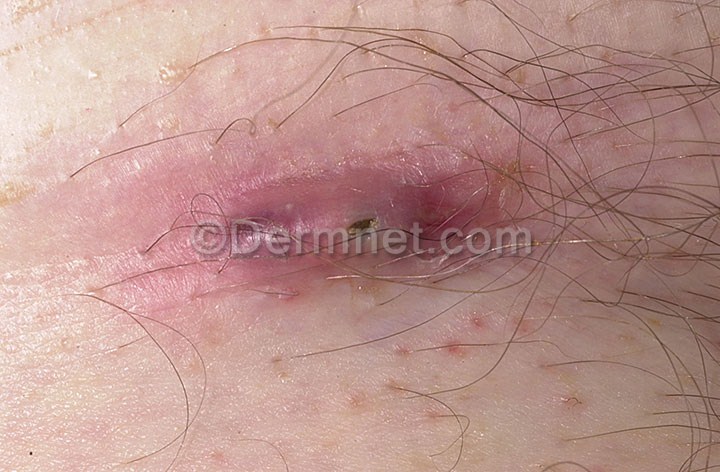
Disease: Seborrheic Keratoses and other Benign Tumors